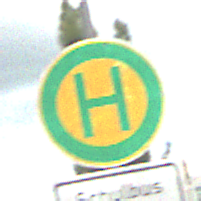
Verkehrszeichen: Haltestelle
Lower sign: ZeitangabenMitBeschraenkungAufWochentage5
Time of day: MorningAfternoon
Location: Outdoor (Suburban)
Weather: PartlyCloudy
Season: NotSpecified
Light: Natural